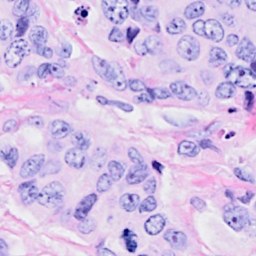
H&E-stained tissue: Breast